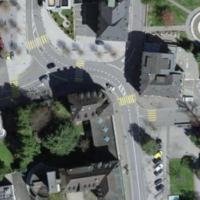
EUNIS habitat code: 54
Species observed at this site:
Juglans regia
Passer domesticus